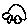
Label: car